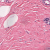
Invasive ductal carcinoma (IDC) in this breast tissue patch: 0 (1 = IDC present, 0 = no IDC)